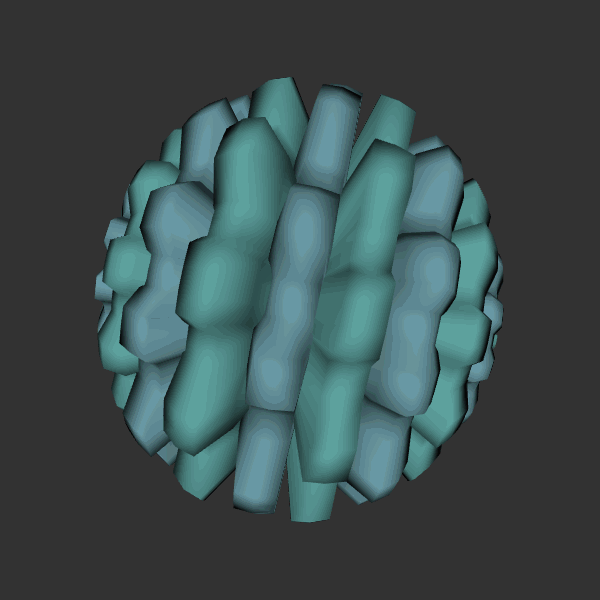
Background: dark